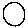
Label: circle